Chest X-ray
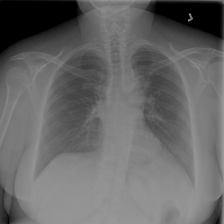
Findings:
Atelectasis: negative
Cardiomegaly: negative
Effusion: negative
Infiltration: negative
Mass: negative
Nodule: negative
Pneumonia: negative
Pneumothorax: negative
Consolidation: negative
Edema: negative
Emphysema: negative
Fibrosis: negative
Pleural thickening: negative
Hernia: negative